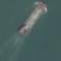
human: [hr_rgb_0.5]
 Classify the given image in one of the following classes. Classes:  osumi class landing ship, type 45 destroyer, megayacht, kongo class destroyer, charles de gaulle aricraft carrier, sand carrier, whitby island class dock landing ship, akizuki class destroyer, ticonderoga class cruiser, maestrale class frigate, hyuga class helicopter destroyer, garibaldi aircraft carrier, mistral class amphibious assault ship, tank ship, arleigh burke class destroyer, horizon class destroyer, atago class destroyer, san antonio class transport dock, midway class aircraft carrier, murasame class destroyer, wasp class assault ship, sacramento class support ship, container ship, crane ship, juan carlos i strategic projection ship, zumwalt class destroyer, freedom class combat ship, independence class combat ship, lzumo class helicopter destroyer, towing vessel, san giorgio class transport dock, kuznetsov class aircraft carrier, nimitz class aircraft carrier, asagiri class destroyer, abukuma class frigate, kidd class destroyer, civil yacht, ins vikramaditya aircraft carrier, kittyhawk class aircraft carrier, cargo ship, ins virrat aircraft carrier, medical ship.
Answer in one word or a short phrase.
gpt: Sand carrier